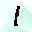
Label: 1